Question: I'm trying to use <URL> inside it, but it doesn't seem to work well.
What I'd like to achieve is to clip the column's content and to show a text message if there is an overflow (if the column's content cannot be displayed within the available space).
Do you have any suggestions how I can make it happen?
'''
import 'package:flutter/material.dart';
void main() => runApp(ContentOverflowDetectionApp());
class ContentOverflowDetectionApp extends StatelessWidget {
@override
Widget build(BuildContext context) {
return MaterialApp(
home: Scaffold(
appBar: AppBar(
title: Text("Overflow detection"),
),
body: Stack(
fit: StackFit.expand,
children: [
ClipRect(
child: Column(
children: [
Container(
width: 300,
height: 400,
color: Colors.green[200],
child: Text('first widget'),
),
Container(
width: 350,
height: 350,
color: Colors.yellow[200],
child: Text('overflowed widget'),
),
],
),
),
Positioned(
child: Align(
alignment: FractionalOffset.bottomCenter,
child: Text("SHOW THIS TEXT ONLY IF CONTENT HAS OVERFLOWED."),
),
),
],
),
),
);
}
}
'''

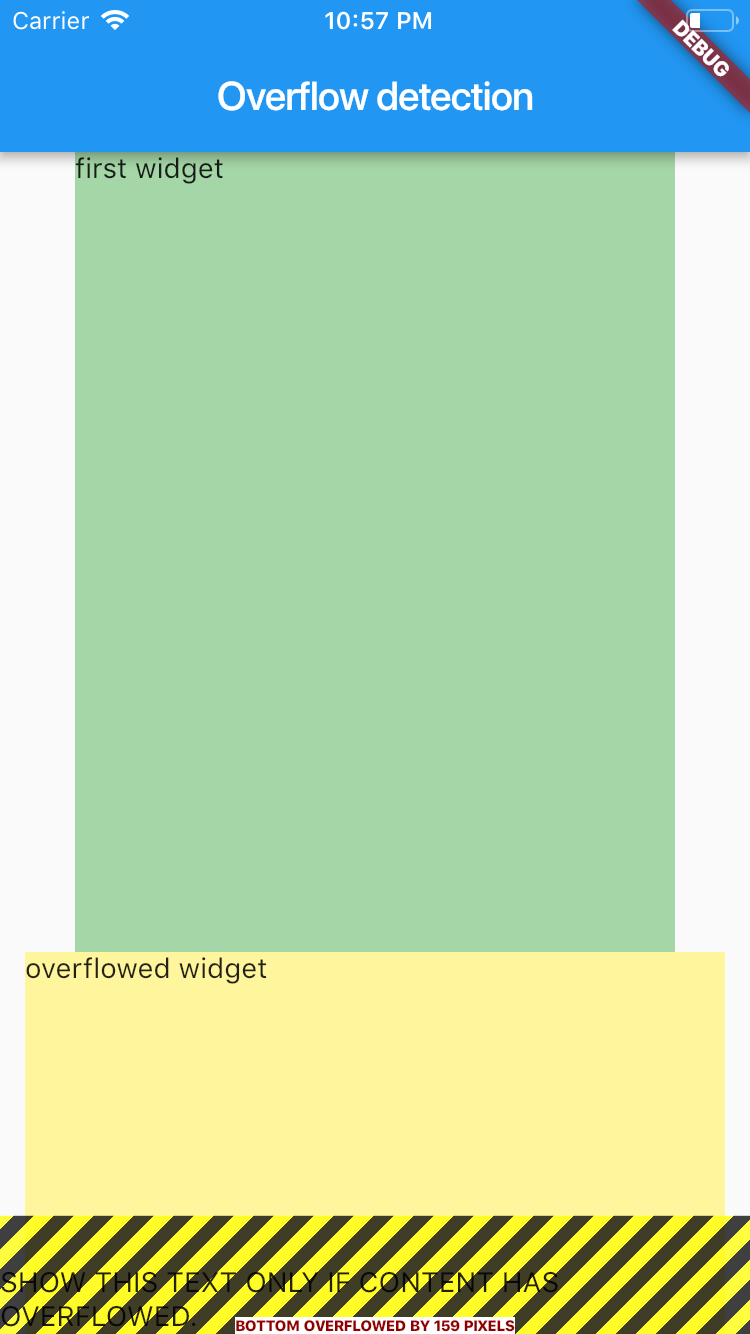
Answer: You shouldn't use 'ClipRect' for your goals. Please try to add 'clipBehavior' parameter with the value 'Clip.antiAlias' to your 'Stack' widget.
'''
import 'package:flutter/material.dart';
void main() => runApp(ContentOverflowDetectionApp());
class ContentOverflowDetectionApp extends StatelessWidget {
@override
Widget build(BuildContext context) {
return MaterialApp(
home: Scaffold(
appBar: AppBar(
title: Text("Overflow detection"),
),
body: Stack(
fit: StackFit.expand,
clipBehavior: Clip.antiAlias,
children: [
Positioned(
top: 0,
child: Column(
children: [
Container(
width: 300,
height: 400,
color: Colors.green[200],
child: Text('first widget'),
),
Container(
width: 350,
height: 350,
color: Colors.yellow[200],
child: Text('overflowed widget'),
),
],
),
),
Positioned(
child: Align(
alignment: FractionalOffset.bottomCenter,
child: Text("SHOW THIS TEXT ONLY IF CONTENT HAS OVERFLOWED."),
),
),
],
),
),
);
}
}
'''
This solution just fixes a clipping.
<URL> gives answer how to check widget height and add Text with a message about overflow